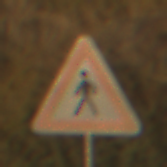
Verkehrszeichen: FussgaengerRechts
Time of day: SunriseSunset
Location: Outdoor (Nature)
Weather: PartlyCloudy
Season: NotSpecified
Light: Natural